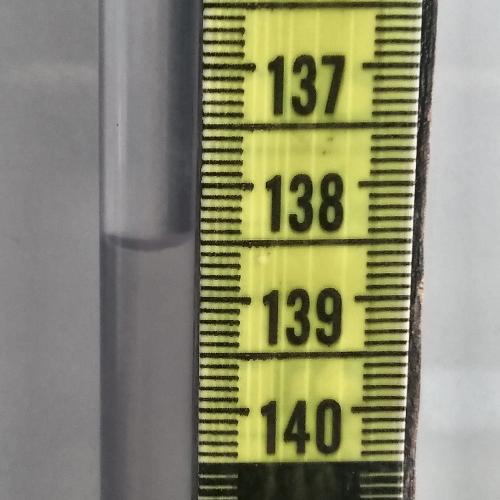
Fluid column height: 138.5 cm